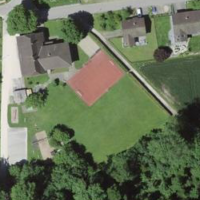
EUNIS habitat code: 55
Species observed at this site:
Agrostemma githago